Frequency: 95000
Velocity: 0,2945
Power: 45,1
Pulse duration: 0,0000001
Pass count: 1
Magnification: 10
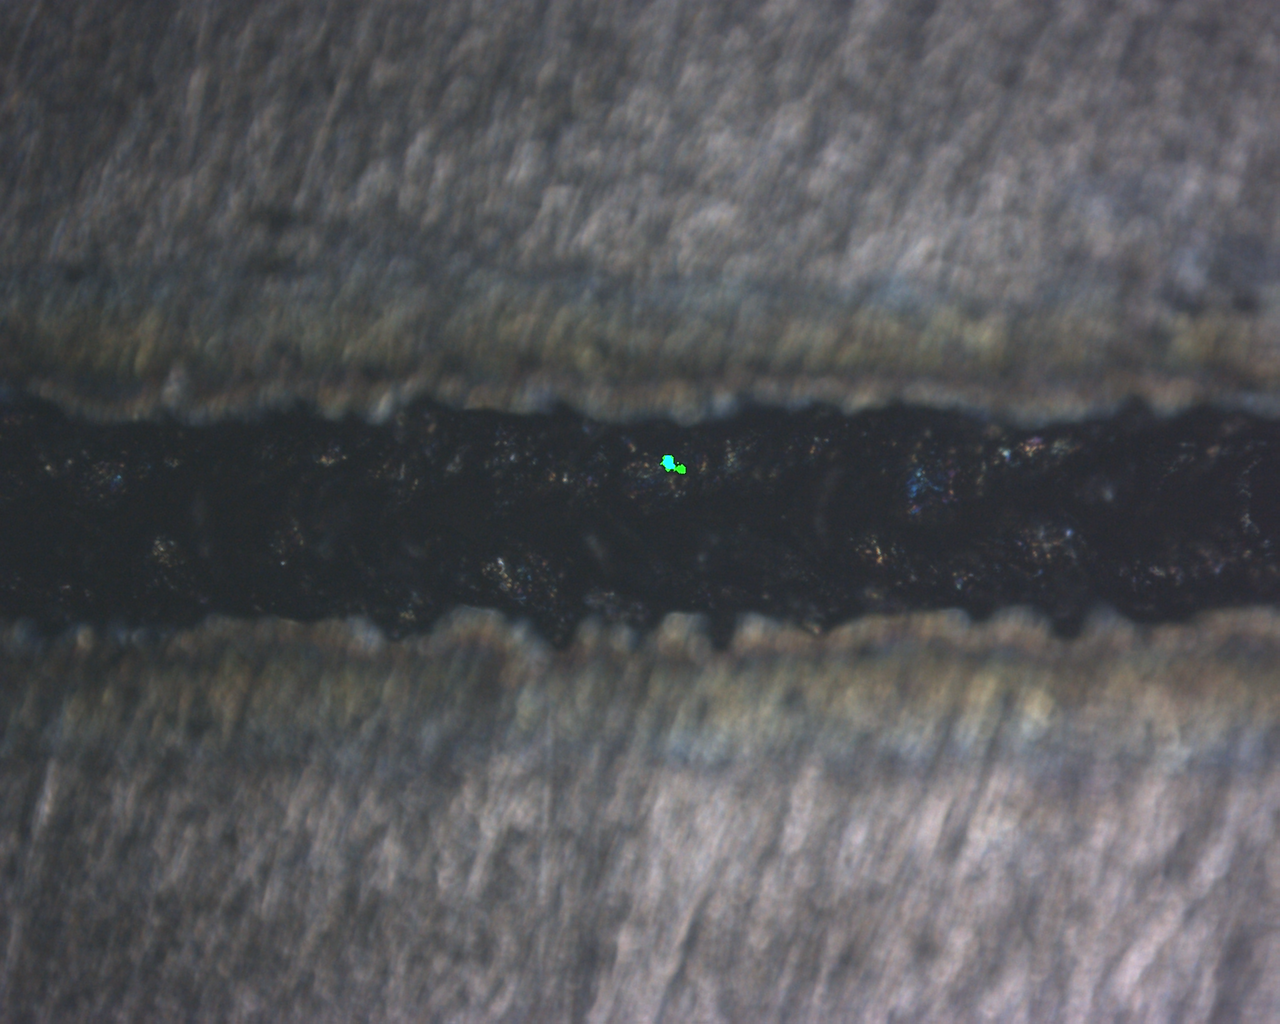
Measured width: 114.921
Other width: 91.486